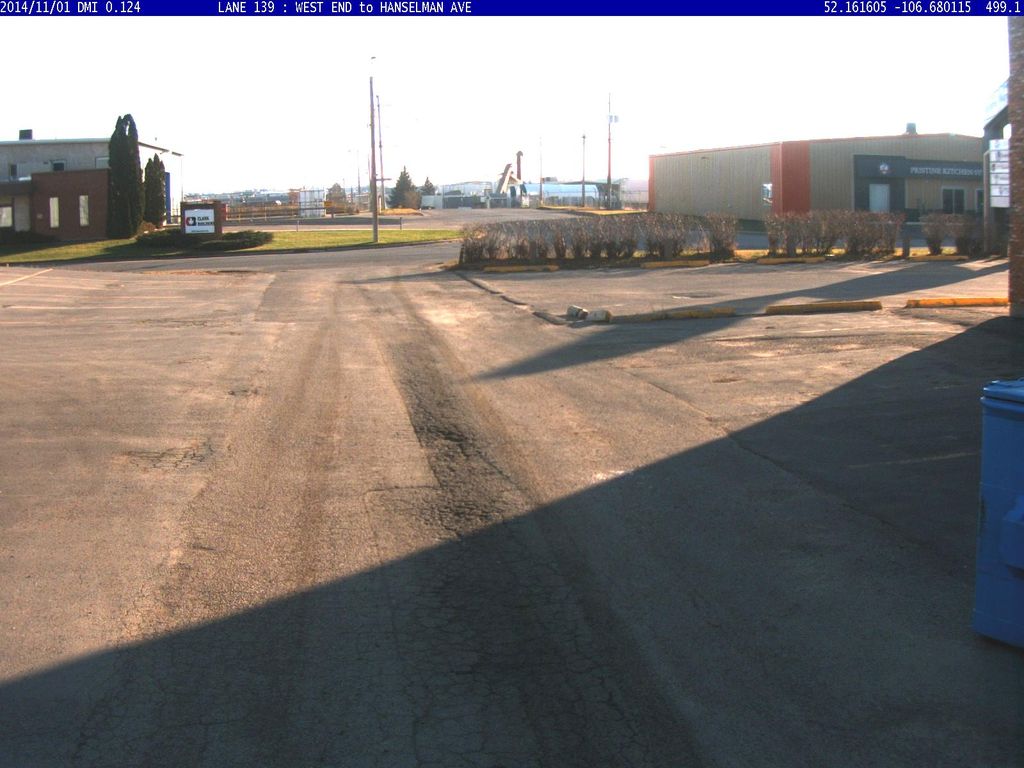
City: saskatoon